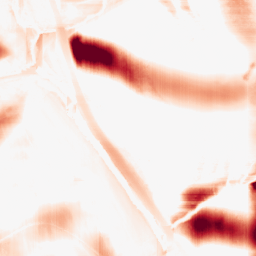
Category: morphological
Decomposition family: morphological_square
Decomposition parameters: operation: opening
size: 50
Upsampling method: bspline
Upsampling parameters: scale: 8
Upsampling scale: 8